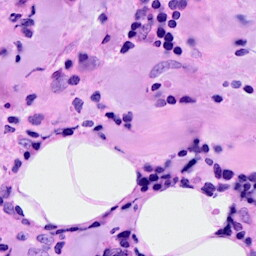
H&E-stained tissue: Breast